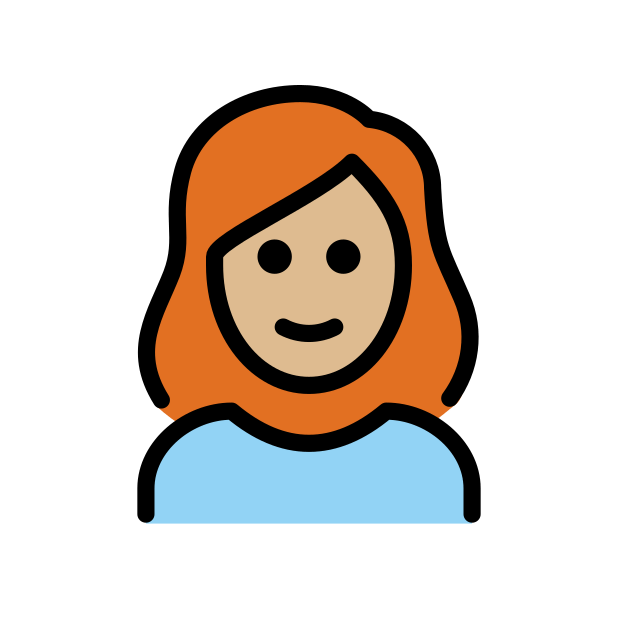
woman: medium-light skin tone, red hair